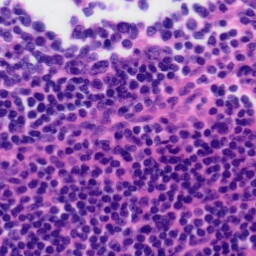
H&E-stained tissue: Tonsil